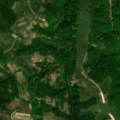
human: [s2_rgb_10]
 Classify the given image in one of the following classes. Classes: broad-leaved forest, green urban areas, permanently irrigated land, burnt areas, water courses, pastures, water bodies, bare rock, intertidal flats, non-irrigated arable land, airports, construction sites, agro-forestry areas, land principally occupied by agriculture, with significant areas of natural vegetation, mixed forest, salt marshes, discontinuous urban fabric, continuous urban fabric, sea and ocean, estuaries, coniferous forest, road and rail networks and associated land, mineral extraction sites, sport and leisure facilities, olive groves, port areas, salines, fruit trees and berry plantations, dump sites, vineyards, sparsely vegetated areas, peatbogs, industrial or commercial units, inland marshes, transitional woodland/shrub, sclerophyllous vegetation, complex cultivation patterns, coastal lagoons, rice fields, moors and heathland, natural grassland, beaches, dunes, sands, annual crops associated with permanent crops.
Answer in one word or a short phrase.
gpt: complex cultivation patterns, land principally occupied by agriculture, with significant areas of natural vegetation, broad-leaved forest